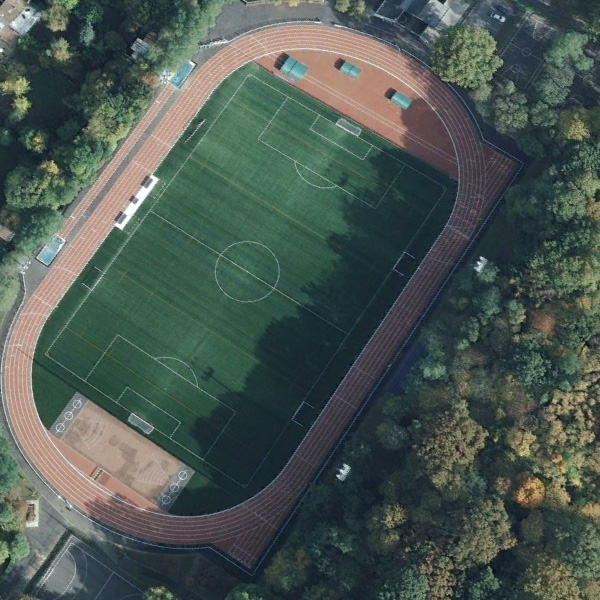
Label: Playground